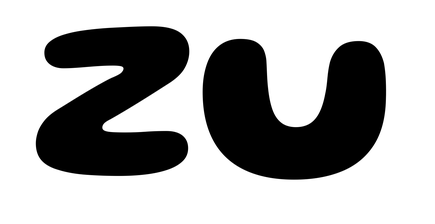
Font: Gluten_Bold